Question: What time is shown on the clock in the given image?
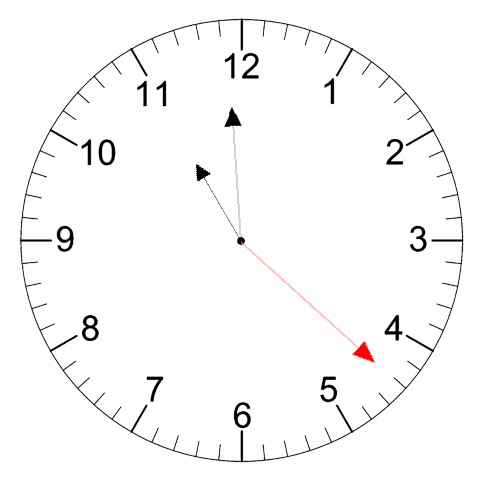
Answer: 10:59:22